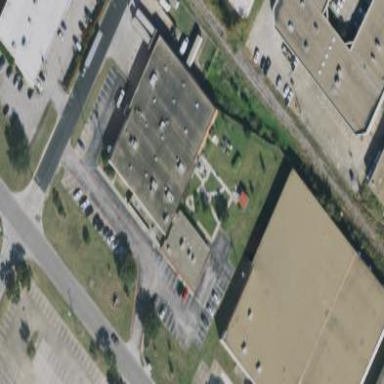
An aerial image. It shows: Industrial building.